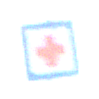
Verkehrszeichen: ErsteHilfe
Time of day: Midday
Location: Outdoor (Nature)
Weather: PartlyCloudy
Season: NotSpecified
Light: Natural